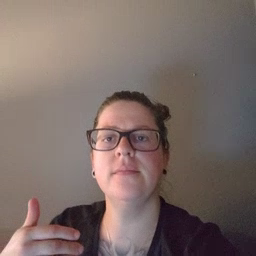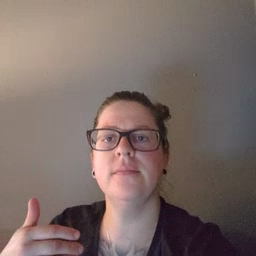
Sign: flag